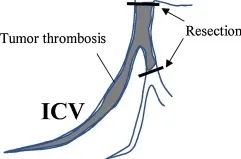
Intraoperative findings. (b) Scheme of the tumor thrombosis.
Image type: radiology (ct)